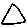
Label: triangle